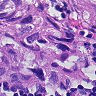
Metastatic tissue present: yes